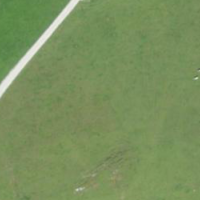
EUNIS habitat code: 24
Species observed at this site:
Leucojum vernum